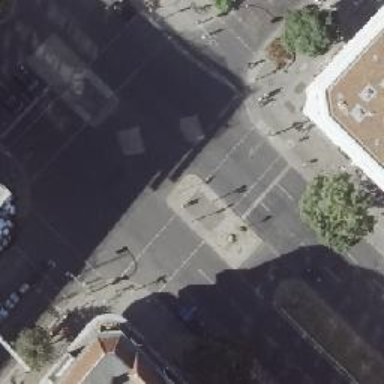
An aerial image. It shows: Road crossing with traffic signals.